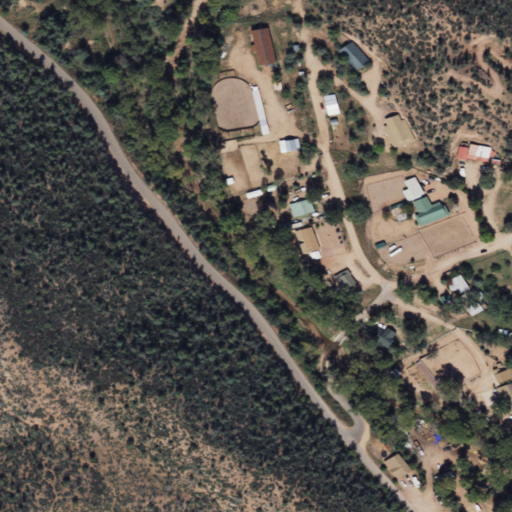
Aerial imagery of valley in Arizona named Star Valley containing shrub, evergreen forest, open development, woody wetlands, low intensity development, herbaceous wetlands, and medium intensity development